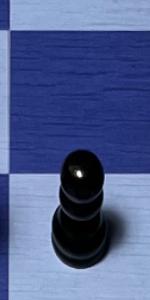
Label: Pawn_Black